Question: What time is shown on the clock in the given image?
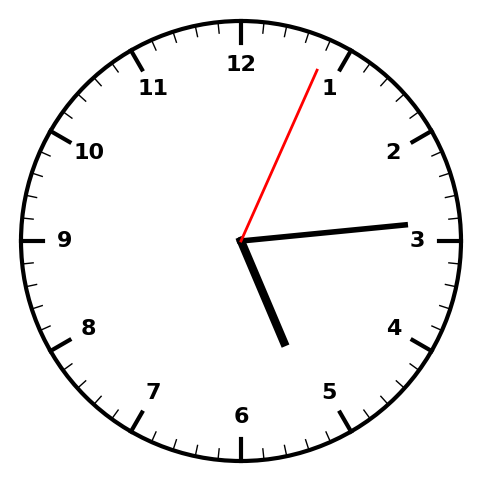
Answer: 05:14:04